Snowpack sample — Snodgrass Mountain, Crested Butte, Colorado (2/4/25, 12:06 PM MST)
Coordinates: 38.923, -106.968
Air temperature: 35 °F
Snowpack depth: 80 cm
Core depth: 30 cm
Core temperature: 35.6 °F
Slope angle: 14°, slope face: 78°
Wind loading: low
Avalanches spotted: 0
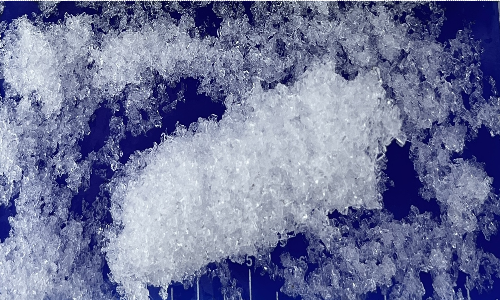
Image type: core
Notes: No avalanches nearby, unusually warm weather for the last month reported by residents, Collected 25 yards from treeline